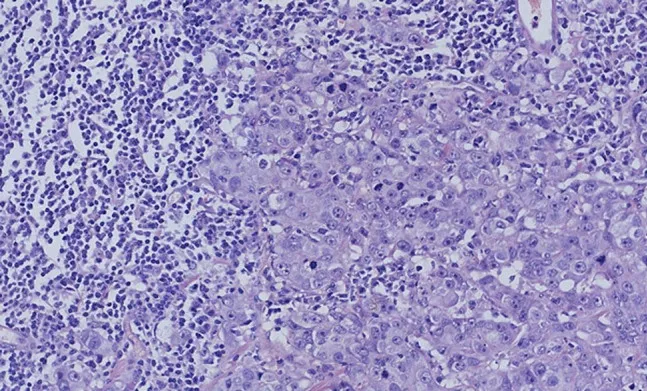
The left breast mass, IDC and diffuse proliferation of atypical lymphoid cells (HE, x20).
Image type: pathology (h&e)